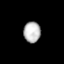
Tissue: lung
Cell type: Epithelial cells
Senescence score: 0.2086
Nuclear area (px): 347
Mean DAPI intensity: 184.948